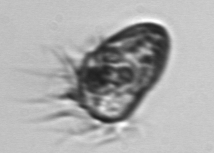
Label: Strombidium_morphotype1